【题型】选择题　【知识点】解析几何　【难度】hard
已知曲线 \(C: \dfrac{x|x|}{4} - y|y| = 1\)，\(P(x_0,y_0)\) 为 \(C\) 上一点，

\textcircled{1} \(x_0\) 的取值范围为 \([-2,2]\);

\textcircled{2} \(x_0^2 + y_0^2\) 的取值范围为 \([1,+\infty)\);

\textcircled{3} 不存在点 \(P(x_0,y_0)\)，使得 \(x_0 - 2y_0 = -1\);

\textcircled{4} \(|x_0 - 2y_0 + \sqrt{5}|\) 的取值范围为 \((\sqrt{5}, 2\sqrt{2} + \sqrt{5}]\).

则上述命题正确的个数是()

\vspace{1em}

A. 1个 \quad B. 2个 \quad C. 3个 \quad D. 4个

\vspace{1em}
【解答】

\textbf{【答案】} \(\boldsymbol{C}\)

\vspace{1em}

\textbf{【知识点】}
求点到直线的距离、已知方程求双曲线的渐近线、求椭圆中的最值问题、求双曲线中的最值问题

\vspace{1em}

\textbf{【分析】}
对于\textcircled{1}，分段化简方程，得到图形，数形结合得到\textcircled{1}错误；对于\textcircled{2}，数形结合，结合椭圆性质得到\textcircled{2}正确；对于\textcircled{3}，根据渐近线性质及图形可得\textcircled{3}正确；对于\textcircled{4}，利用 \(|x_0 - 2y_0 + \sqrt{5}|\) 的几何意义，结合三角换元得到 \(|x_0 - 2y_0 + \sqrt{5}|\) 的取值范围.

\vspace{1em}

\textbf{【详解】}
对于\textcircled{1}，曲线 \(\dfrac{x|x|}{4} - y|y| = 1\) 得到
\[
\begin{cases}
\dfrac{x^2}{4} - y^2 = 1\ (x \geq 0,y \geq 0), \\
\dfrac{x^2}{4} + y^2 = 1\ (x \geq 0,y < 0), \\
y^2 - \dfrac{x^2}{4} = 1\ (x < 0,y < 0).
\end{cases}
\]

画出图形如下：其中 \(x - 2y = 0\) 为渐近线，

由曲线和图形可知 \(x_0 \in \mathbb{R}\)，故\textcircled{1}错误；

\vspace{1em}

对于\textcircled{2}，\(\sqrt{x_0^2 + y_0^2}\) 可看做曲线 \(C\) 上的点到原点的距离，显然无最大值，

当点 \(P(x_0,y_0)\) 位于椭圆 \(\dfrac{x^2}{4} + y^2 = 1\ (x \geq 0,y < 0)\) 上时，距离原点的距离取得最小值，

则 \(x_0^2 + y_0^2 = x_0^2 + 1 - \dfrac{x_0^2}{4} = 1 + \dfrac{3x_0^2}{4}\)，故当 \(x_0 = 0\) 时，\(x_0^2 + y_0^2\) 取得最小值，最小值为 \(1\)，

则 \(x_0^2 + y_0^2\) 的取值范围为 \([1,+\infty)\)，\textcircled{2}正确；

\vspace{1em}

对于\textcircled{3}，因为直线 \(x - 2y = -1\) 与渐近线 \(x - 2y = 0\) 平行，故不存在点 \(P(x_0,y_0)\)，使得 \(x_0 - 2y_0 = -1\)，\textcircled{3}正确；

\vspace{1em}

对于\textcircled{4}，\(|x_0 - 2y_0 + \sqrt{5}|\) 表示点 \(P(x_0,y_0)\) 到直线 \(x - 2y + \sqrt{5} = 0\) 的距离的 \(\sqrt{5}\) 倍，

又直线 \(x - 2y + \sqrt{5} = 0\) 与渐近线 \(x - 2y = 0\) 平行，且距离为 \(\dfrac{|\sqrt{5}|}{\sqrt{4+1}} = 1\)，

故 \(|x_0 - 2y_0 + \sqrt{5}| > \sqrt{5}\)，

由图形可知，\(P(x_0,y_0)\) 在 \(\dfrac{x^2}{4} + y^2 = 1\ (x \geq 0,y < 0)\) 上时，到直线 \(x - 2y + \sqrt{5} = 0\) 的距离取得最大值，

设 \(x_0 = 2\cos\theta, y_0 = 2\sin\theta\)，则 \(P(x_0,y_0)\) 到直线 \(x - 2y + \sqrt{5} = 0\) 的距离为
\[
\dfrac{|2\cos\theta - 2\sin\theta + \sqrt{5}|}{\sqrt{4+1}} = \dfrac{|2\sqrt{2}\cos\left(\theta + \dfrac{\pi}{4}\right) + \sqrt{5}|}{\sqrt{5}} \leq \dfrac{2\sqrt{2} + \sqrt{5}}{\sqrt{5}},
\]

当且仅当 \(\cos\left(\theta + \dfrac{\pi}{4}\right) = 1\) 时取等号，

故 \(|x_0 - 2y_0 + \sqrt{5}|\) 的取值范围为 \((\sqrt{5}, 2\sqrt{2} + \sqrt{5}]\)，\textcircled{4}正确.

综上，故选：\(\boldsymbol{C}\).

\vspace{1em}

\textbf{【点睛】}
圆锥曲线中最值或范围问题的常见解法：

(1) 几何法，若题目的条件和结论能明显体现几何特征和意义，则考虑利用几何法来解决；

(2) 代数法，若题目的条件和结论能体现某种明确的函数关系，则可首先建立目标函数，再求这个函数的最值或范围.

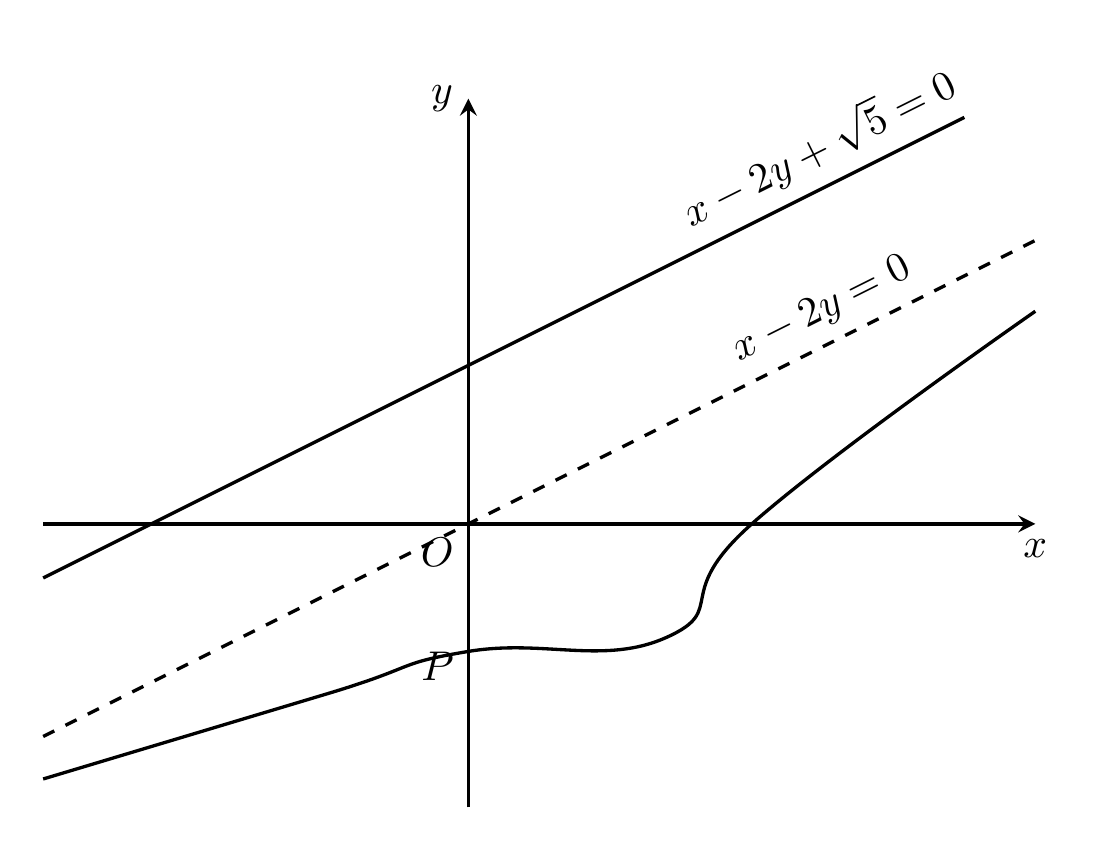